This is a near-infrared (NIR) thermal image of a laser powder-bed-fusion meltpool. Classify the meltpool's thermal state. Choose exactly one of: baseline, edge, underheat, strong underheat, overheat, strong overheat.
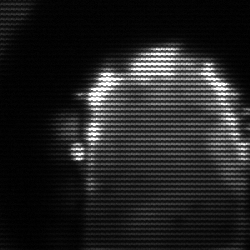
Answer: baseline